Brain MRI, t2w sequence, axial 2D slice.
Patient: age 42, sex F, weight 95 kg, height 1.95 m
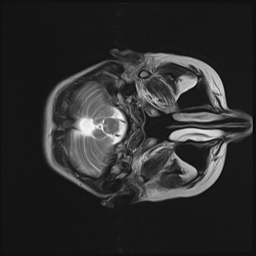